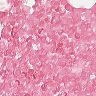
Metastatic tissue present: no